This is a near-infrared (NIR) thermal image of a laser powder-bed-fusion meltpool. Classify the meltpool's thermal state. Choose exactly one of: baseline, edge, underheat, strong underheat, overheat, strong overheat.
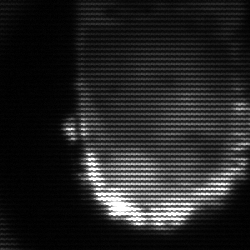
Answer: baseline